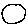
Label: circle